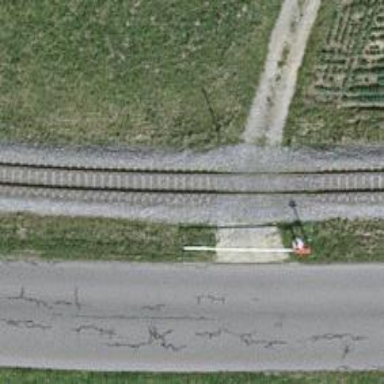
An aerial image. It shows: Level crossing along the railway.